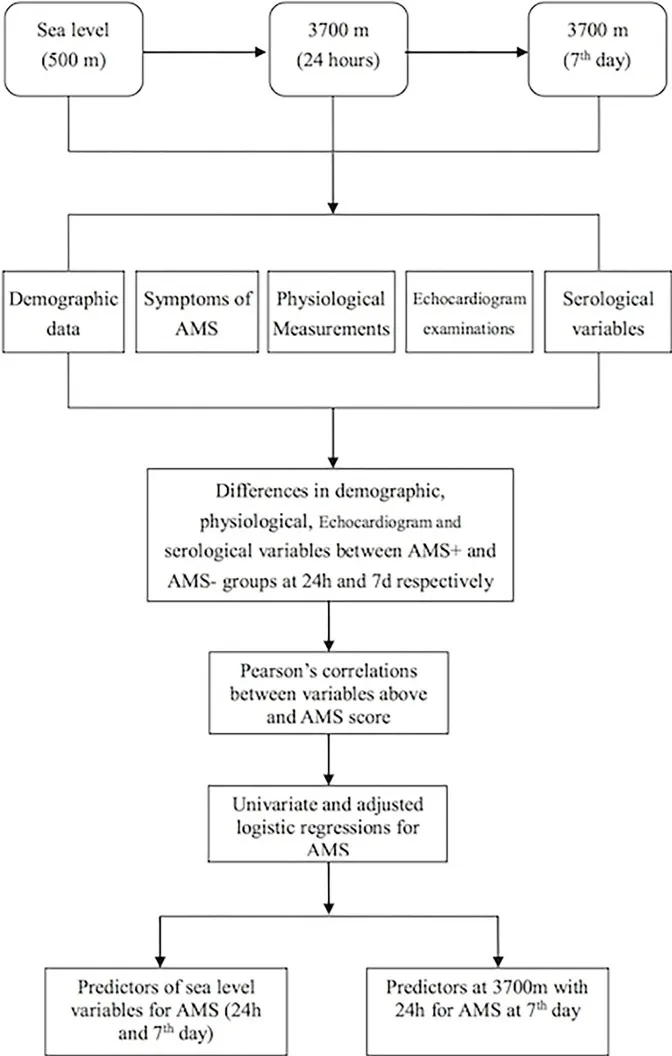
The flow chart of this study.
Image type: chart (chart)